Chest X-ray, AP view. Patient: 65 years old, sex M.
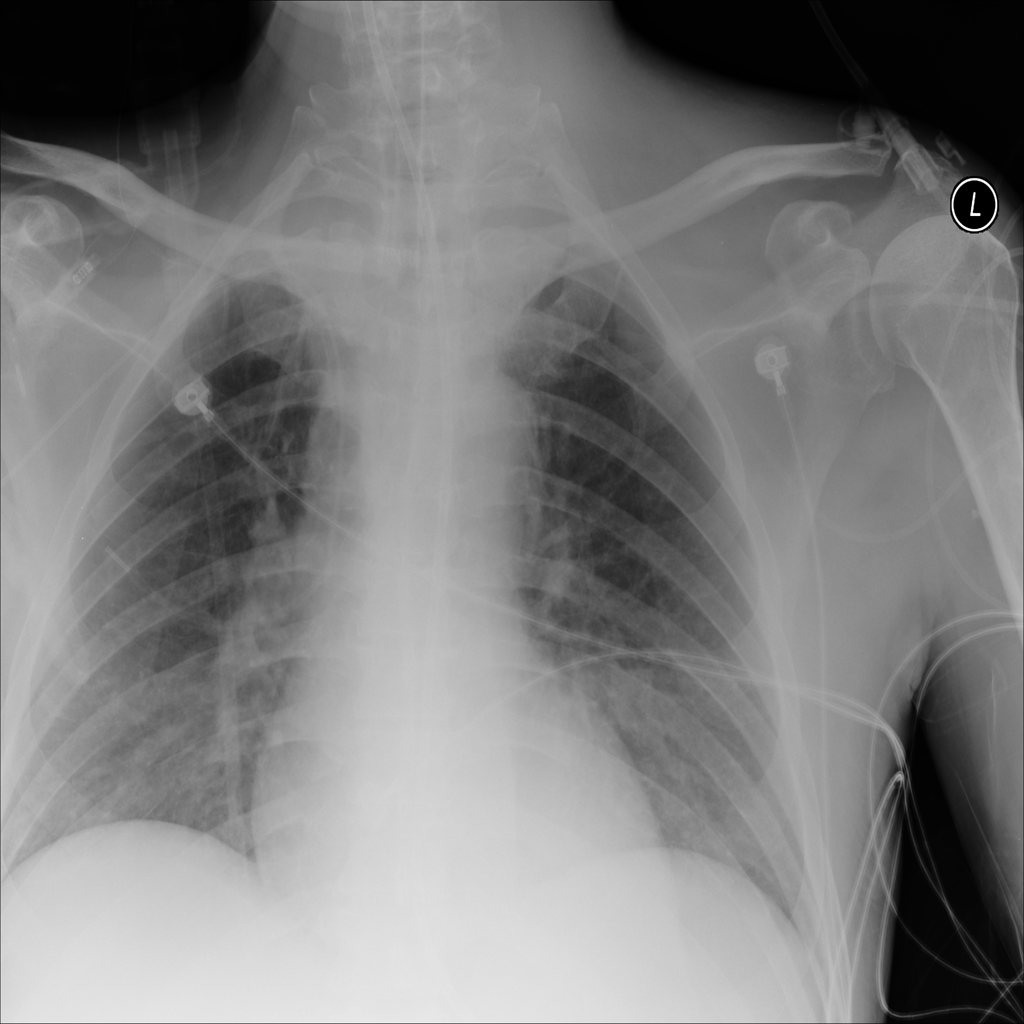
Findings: No Finding